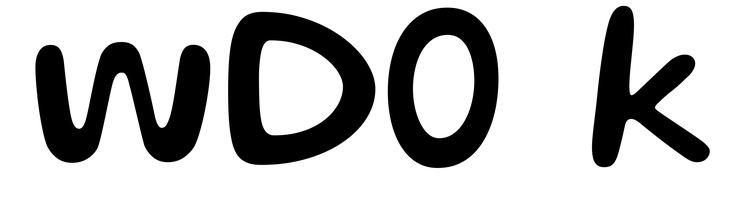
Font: Gluten_Regular